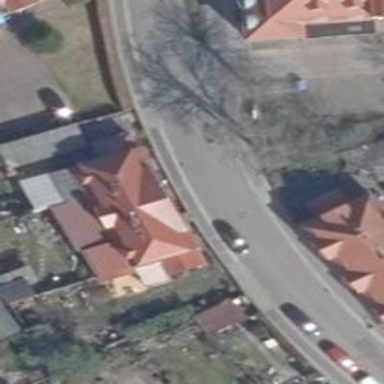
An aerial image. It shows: Residential building with hipped red roof.